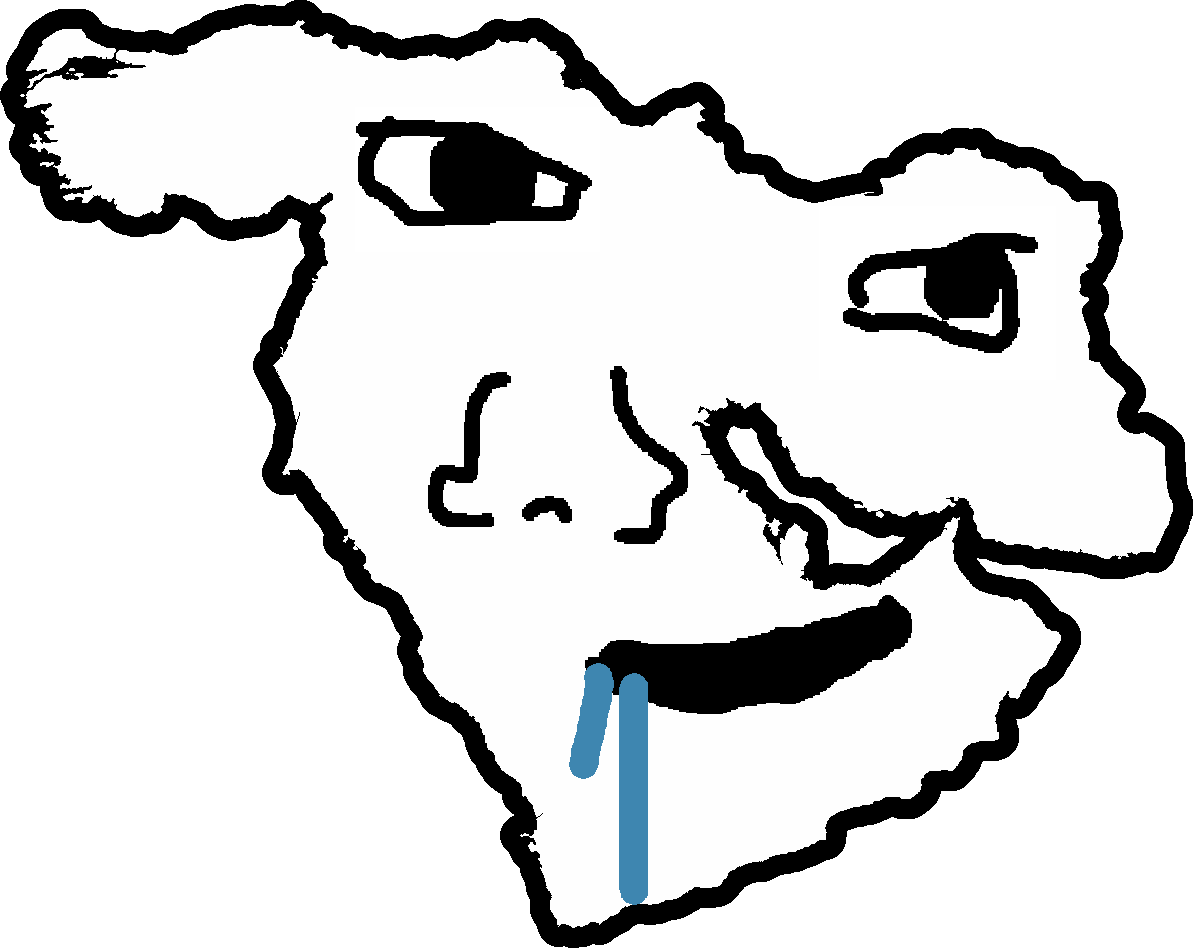
Label: 5_Brainlet